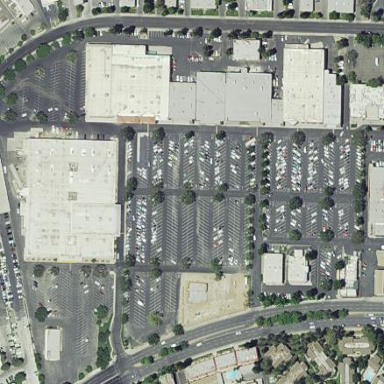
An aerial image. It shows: Commercial area.